Here is the wavelet time-frequency representation (scalogram) of a rolling-element bearing's vibration measurement. Classify the bearing condition as one of: normal, inner_race, outer_race, ball.
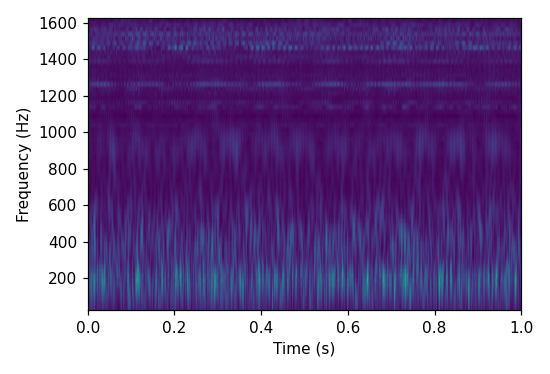
Answer: outer_race